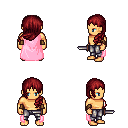
a pixel art fantasy rpg character, male body template, human, tanned skin, pink cape, metal pants, brunette left-swept hairstyle, cloth bracers, dagger, four views (front, back, left, right), 2x2 character sprite sheet, small pixel art, hard edges, no anti-aliasing